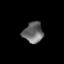
Tissue: lung
Cell type: Epithelial cells
Senescence score: 0.1099
Nuclear area (px): 402
Mean DAPI intensity: 105.291